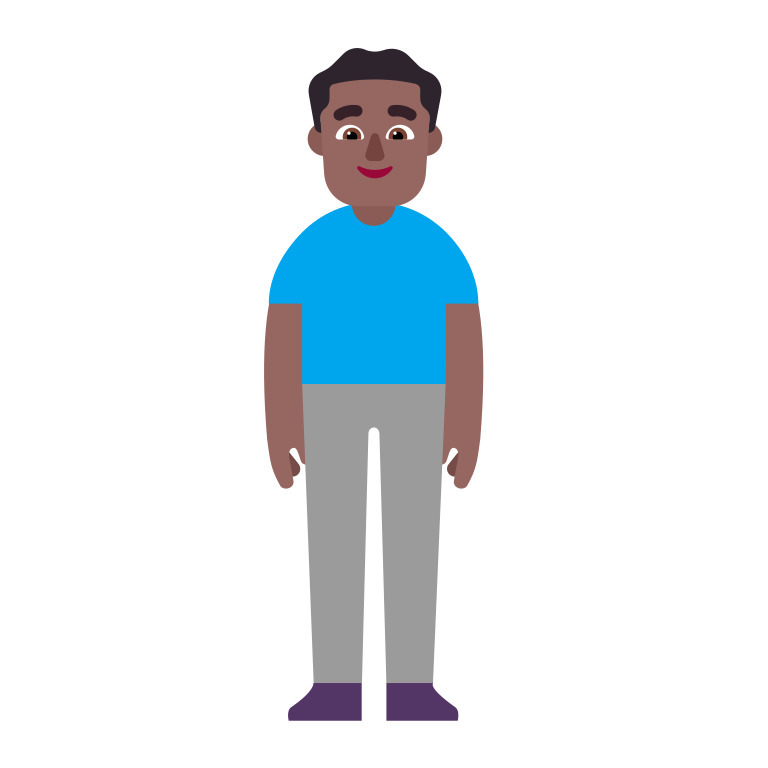
man standing flat  dark